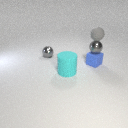
small blue rubber cube to the right of small gray metal sphere